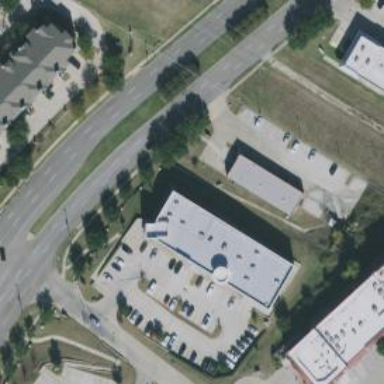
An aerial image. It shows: Pharmacy providing healthcare services.